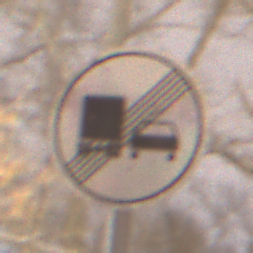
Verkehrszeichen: EndeUeberholverbotKraftfahrzeuge
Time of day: Night
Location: Outdoor (Urban)
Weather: Overcast
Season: Winter
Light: Artificial